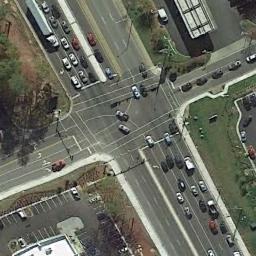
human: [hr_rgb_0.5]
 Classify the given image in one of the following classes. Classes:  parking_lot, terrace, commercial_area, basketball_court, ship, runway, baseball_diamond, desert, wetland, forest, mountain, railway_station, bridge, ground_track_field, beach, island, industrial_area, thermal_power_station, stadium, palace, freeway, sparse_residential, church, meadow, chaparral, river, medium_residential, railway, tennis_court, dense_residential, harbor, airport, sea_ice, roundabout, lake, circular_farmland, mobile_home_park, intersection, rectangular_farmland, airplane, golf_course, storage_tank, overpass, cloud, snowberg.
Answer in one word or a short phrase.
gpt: intersection